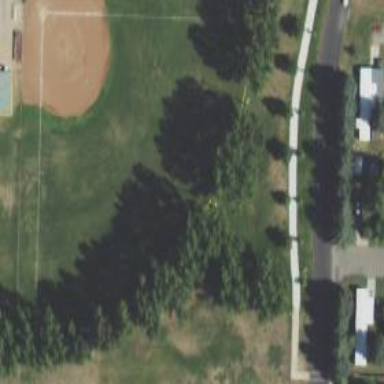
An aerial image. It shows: Baseball pitch for leisure land activities.